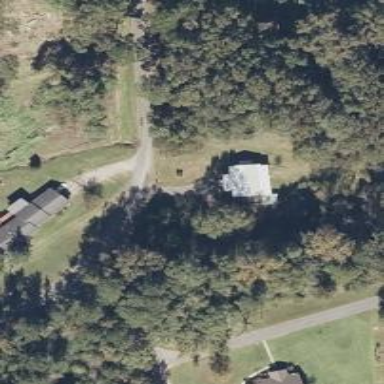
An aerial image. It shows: Driveway.